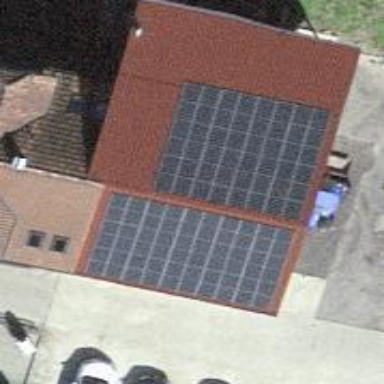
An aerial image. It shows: Solar power generator using photovoltaic method with solar photovoltaic panel types.